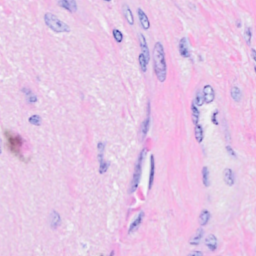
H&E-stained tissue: Breast